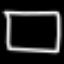
Label: square